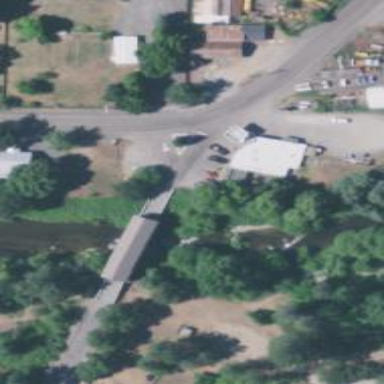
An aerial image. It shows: Covered bridge on residential road.